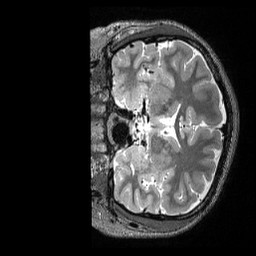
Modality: T2w
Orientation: coronal
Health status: healthy
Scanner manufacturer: siemens
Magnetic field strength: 3 T
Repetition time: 3.2 s
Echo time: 0.565 s